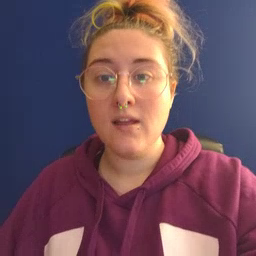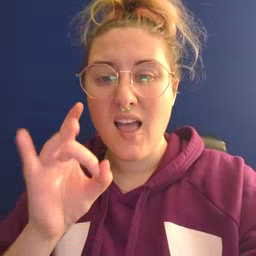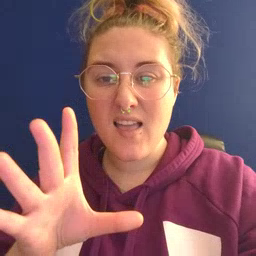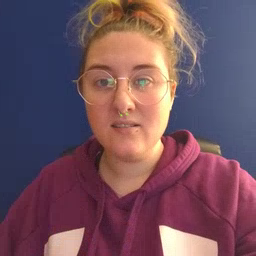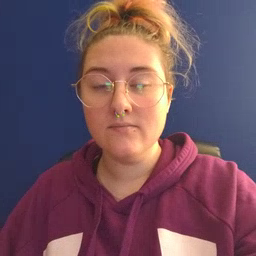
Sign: hate